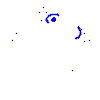
Particle: electron